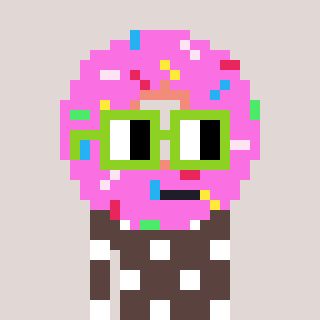
a pixel art character with square light green glasses, a doughnut-shaped head and a darkbrown-colored body on a warm background